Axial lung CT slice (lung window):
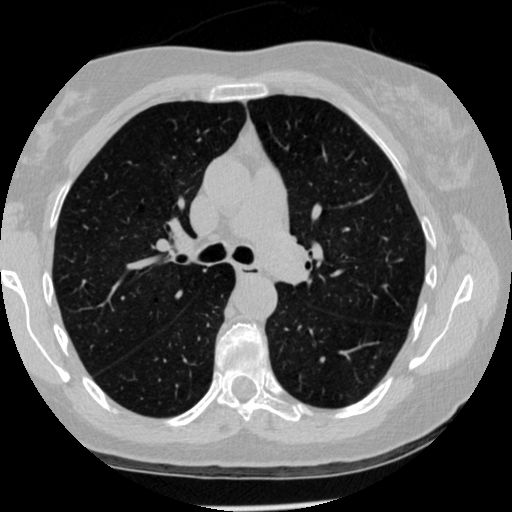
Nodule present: no